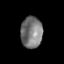
Tissue: prostate
Cell type: Epithelial cells
Senescence score: 0.3069
Nuclear area (px): 661
Mean DAPI intensity: 120.716